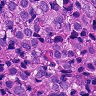
Metastatic tissue present: yes